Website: home-depot
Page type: account-dashboard
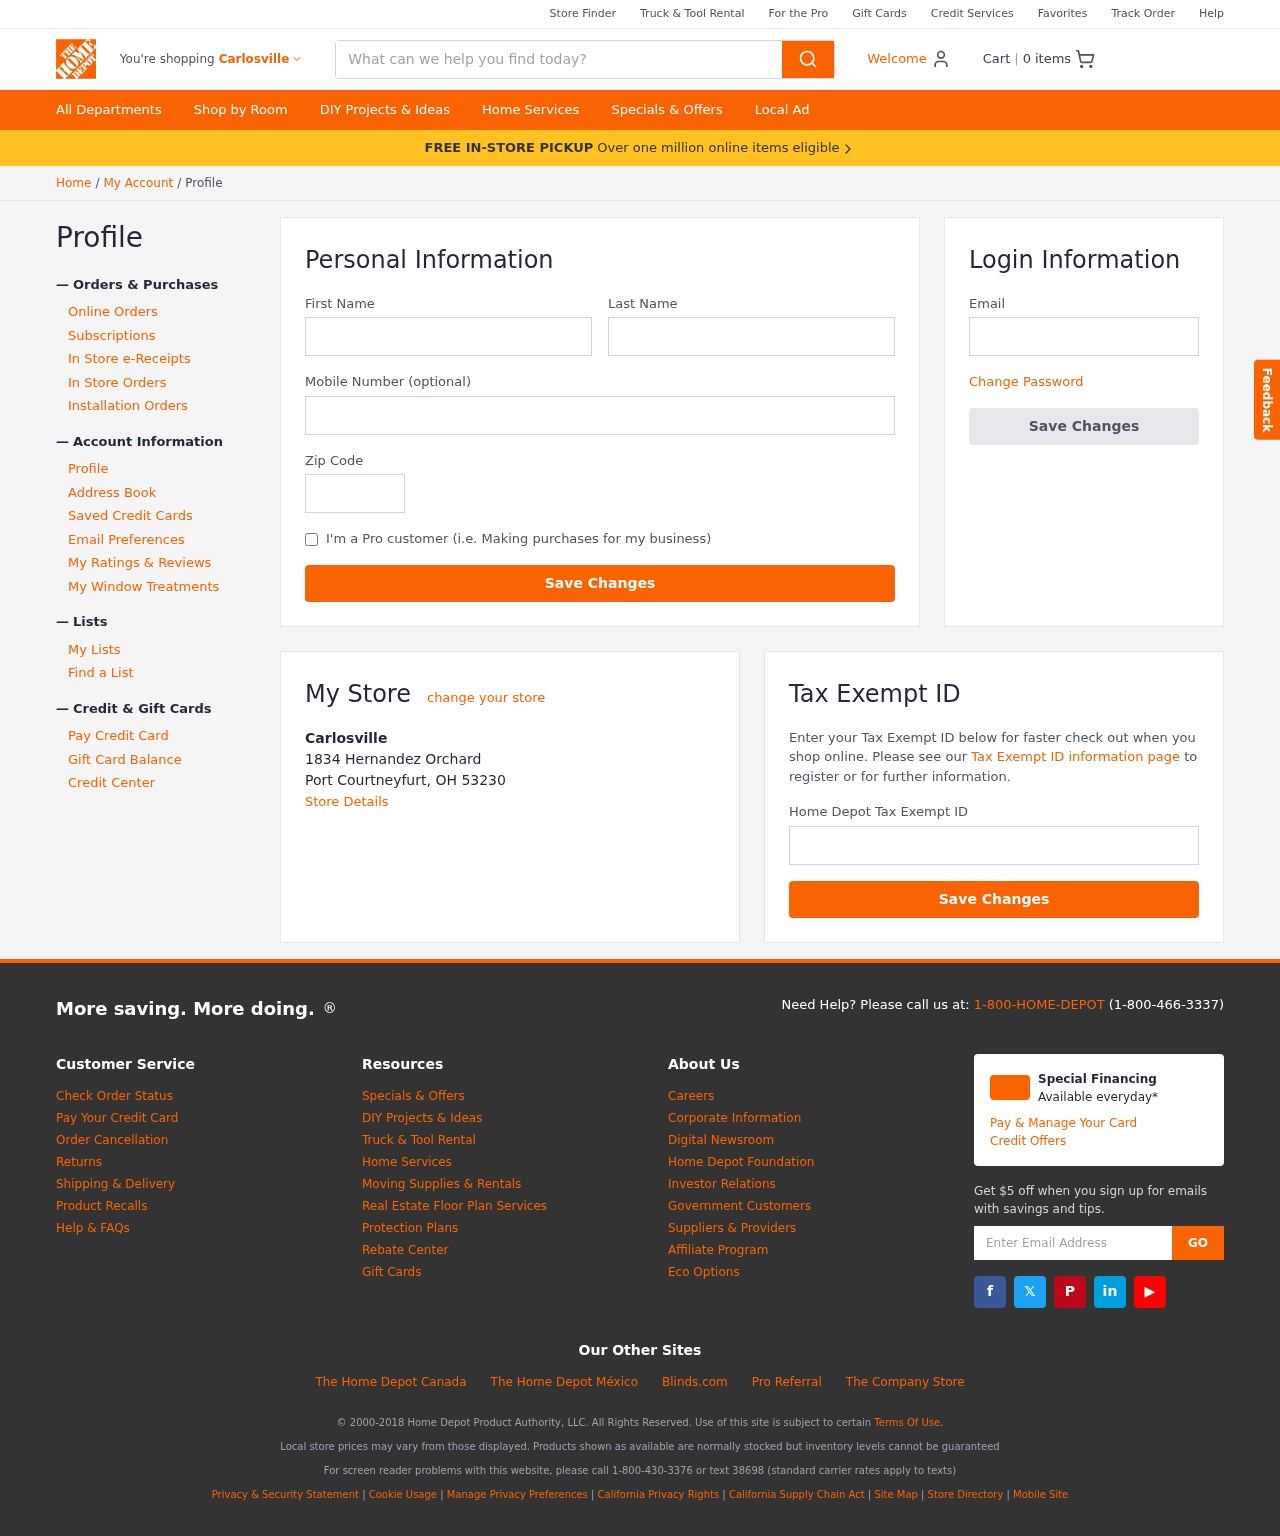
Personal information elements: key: PII_CITY
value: Carlosville
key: PII_EMAIL
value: jose_johnson@hotmail.com
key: PII_FIRSTNAME
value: Jose
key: PII_LASTNAME
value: Johnson
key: PII_LOCATION1_CITY_STATE_ZIP
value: Port Courtneyfurt, OH 53230
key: PII_LOCATION1_NAME
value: Carlosville
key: PII_LOCATION1_STREET
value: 1834 Hernandez Orchard
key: PII_PHONE
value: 2068486187
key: PII_POSTCODE
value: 07205
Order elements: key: ORDER_NUM_ITEMS
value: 0
Search elements: key: HEADER_SEARCH
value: What can we help you find today?